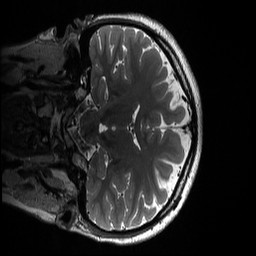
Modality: T2w
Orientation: coronal
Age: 20
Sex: female